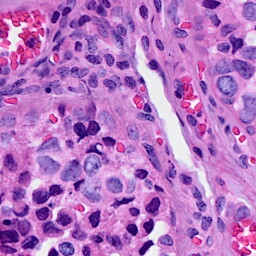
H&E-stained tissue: Breast